Interaction volume radius: 5 \u00c5
Interaction volume height: 20 \u00c5
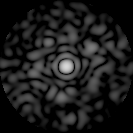
Disorder parameter: 0.8584